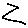
Label: zigzag